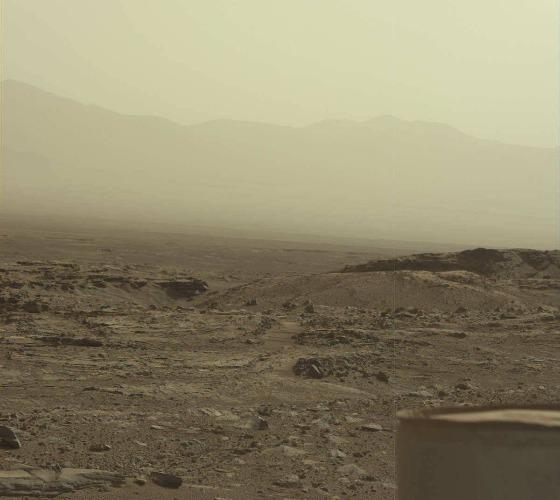
Terrain classes present: Background, Bedrock, Gravel / Sand / Soil, Rock, Shadow, Sky / Distant Mountains